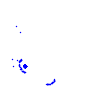
Particle: kaon